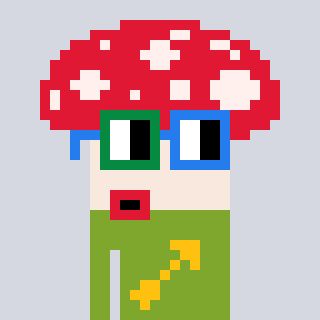
a pixel art character with square green and blue glasses, a mushroom-shaped head and a slimegreen-colored body on a cool background